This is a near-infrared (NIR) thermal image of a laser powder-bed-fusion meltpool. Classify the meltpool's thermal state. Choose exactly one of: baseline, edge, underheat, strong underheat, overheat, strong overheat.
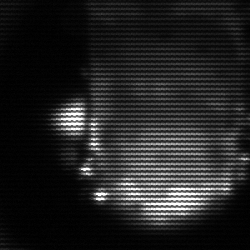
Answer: baseline